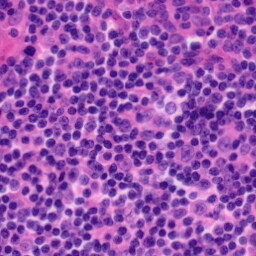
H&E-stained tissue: Tonsil